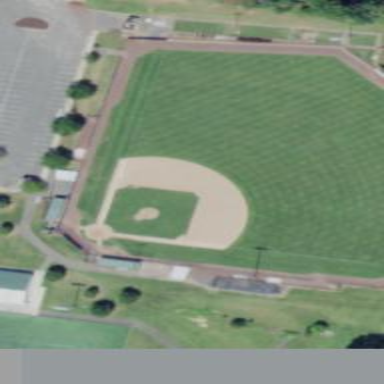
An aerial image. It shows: Baseball pitch for leisure and sports activities.